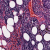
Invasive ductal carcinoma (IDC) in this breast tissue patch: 0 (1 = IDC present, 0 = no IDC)